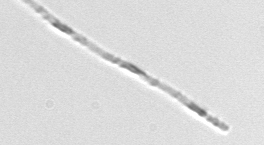
Label: Leptocylindrus